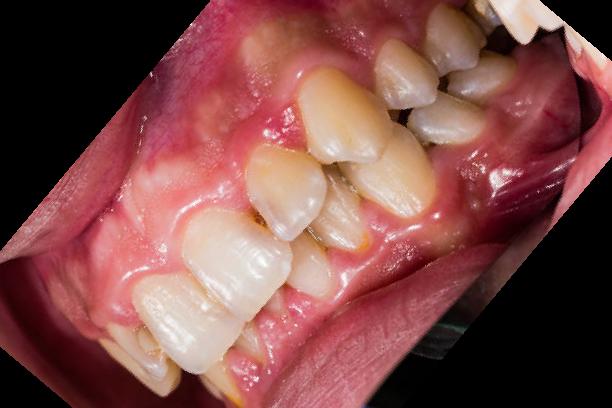
Condition: Gingivitis